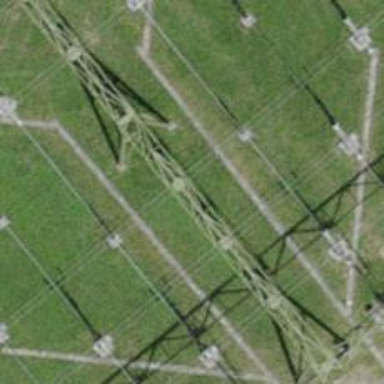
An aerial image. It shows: Insulator used in power equipment.